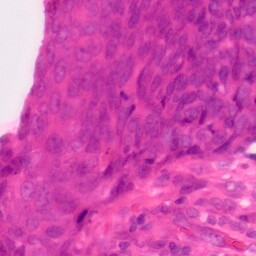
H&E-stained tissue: Colon